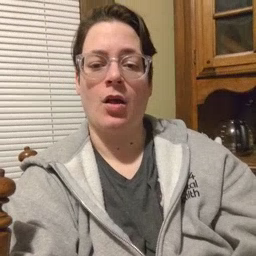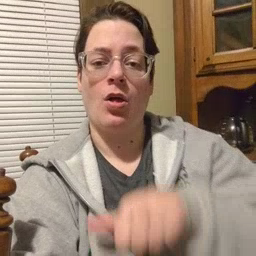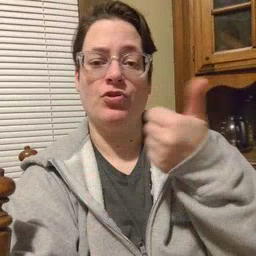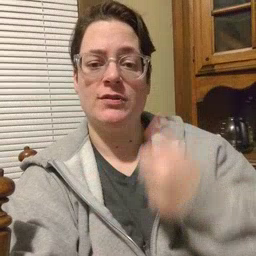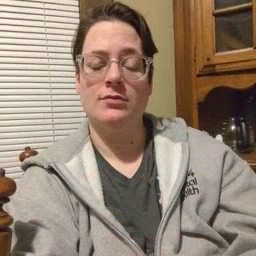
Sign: another